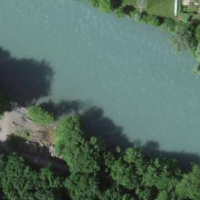
EUNIS habitat code: 53
Species observed at this site:
Arum maculatum
Cinclus cinclus